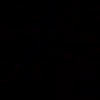
Label: space